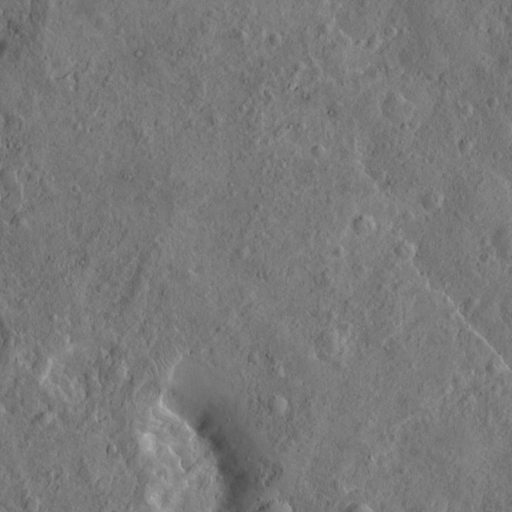
Classes present: Background, Cone